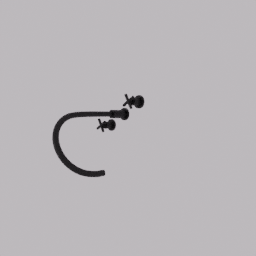
Label: appliances